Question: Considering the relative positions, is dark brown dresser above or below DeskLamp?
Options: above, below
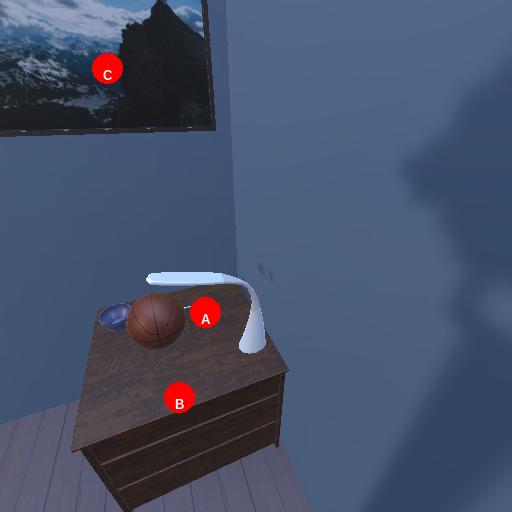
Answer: above